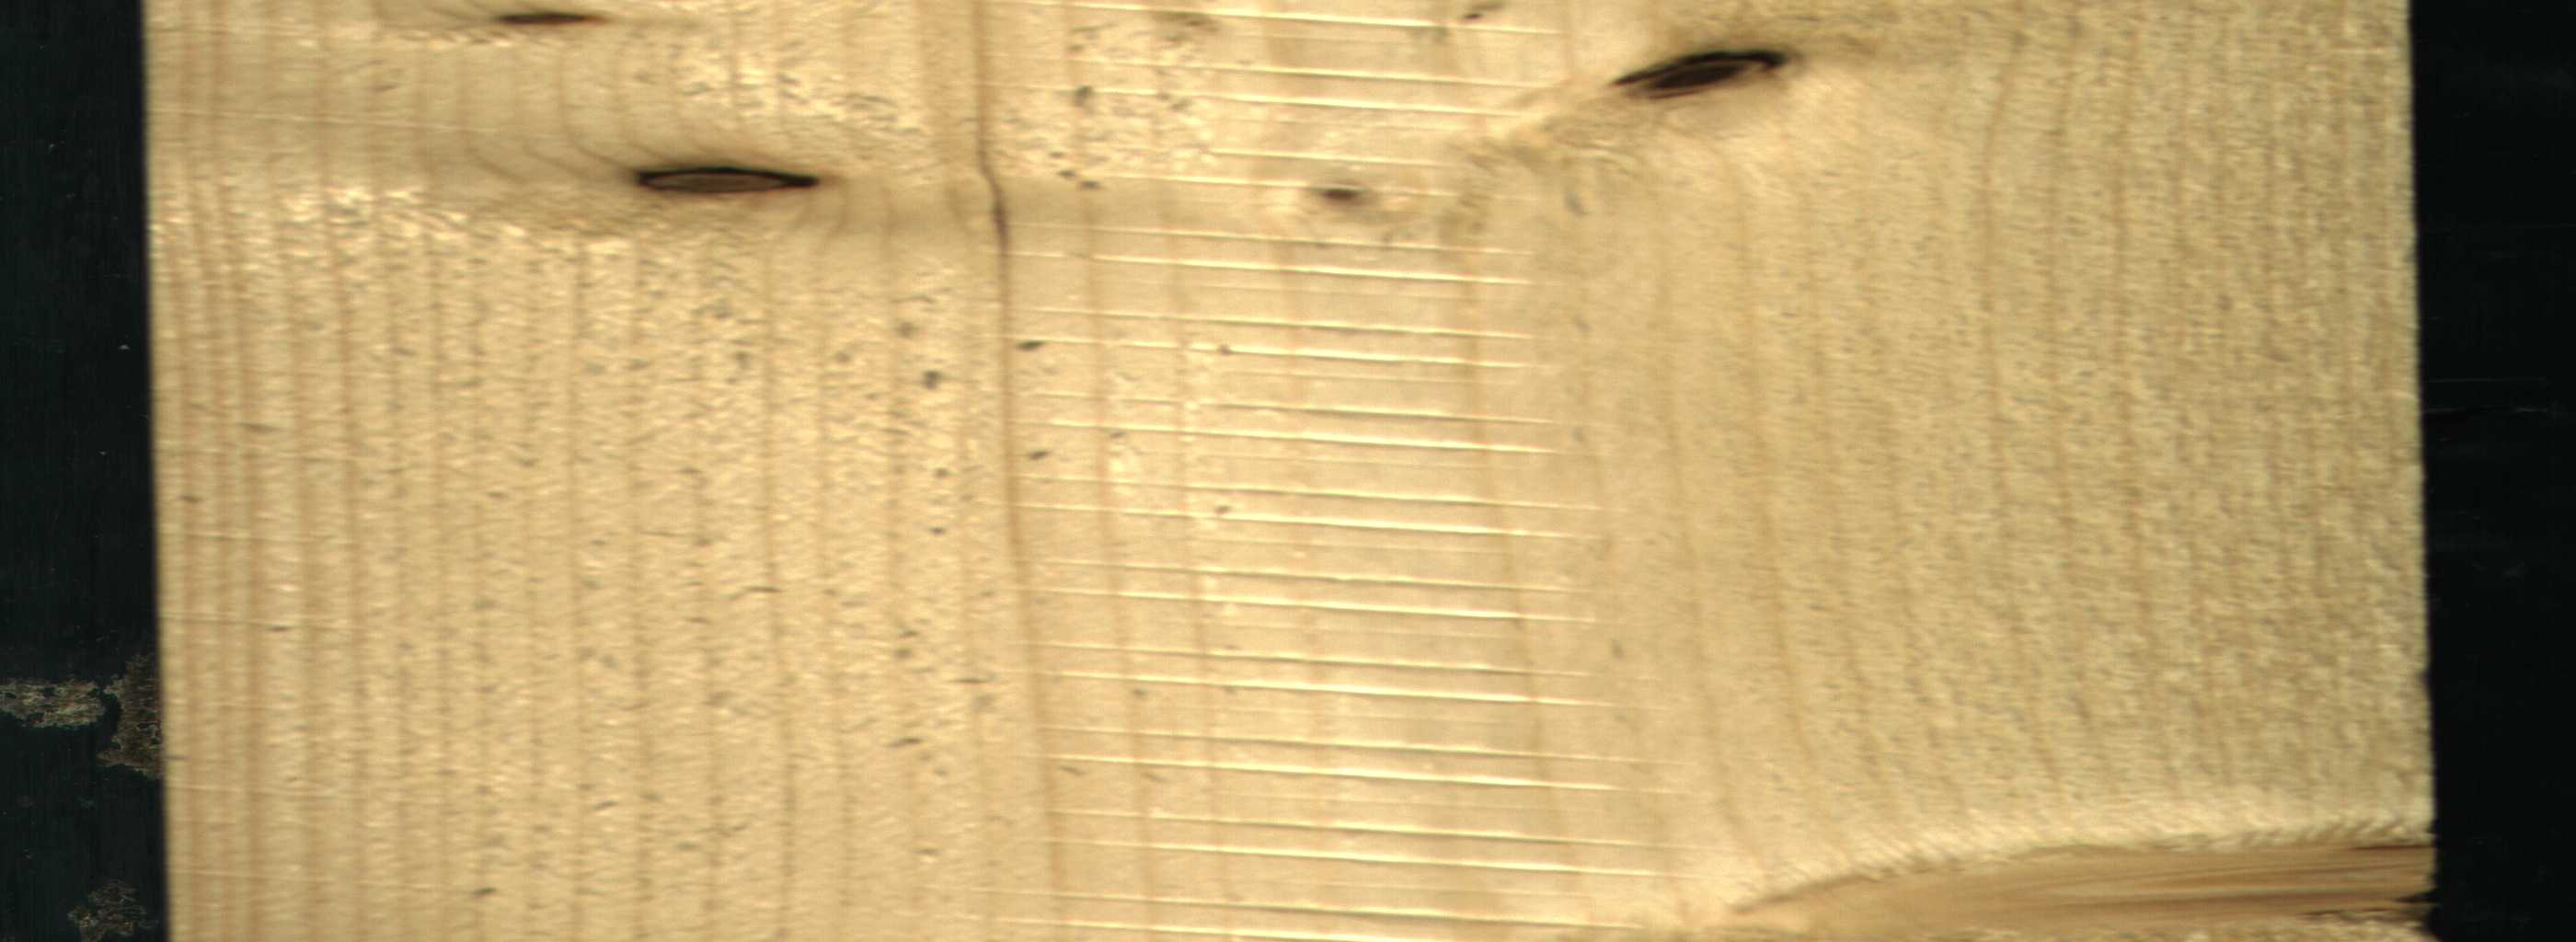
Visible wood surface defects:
Dead_Knot
Dead_Knot
Dead_Knot
Live_Knot
Live_Knot